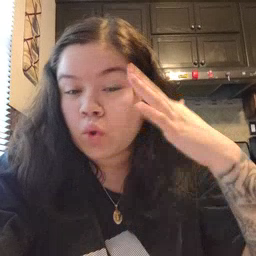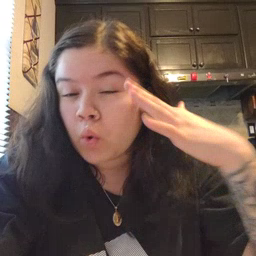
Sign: noisy